Question: I am using jQuery DatePicker to select elements with '#', everything is working fine when i put "direct" string in the selector, but once i begin concatenating, the result is very suspicious.
Maybe this console screenshot explain what i am struggling with

HTML :
'''
<input id="wizard:wizard-body:datePiece_picker" name="wizard:wizard-body:datePiece_picker" type="text" value="">
'''
Javascript :
'''
function replaceAll(str, find, replace) {
return str.replace(new RegExp(find, "g"), replace);
}
var TYPEDIALOG = "wizard:wizard-body:";
var id = replaceAll(TYPEDIALOG, ":", "\\:")+ "datePiece_picker";
if ($("#" + id).length != 0) {
$("#" + id).datepicker({
dateFormat : "dd/mm/yy"
});
}
'''
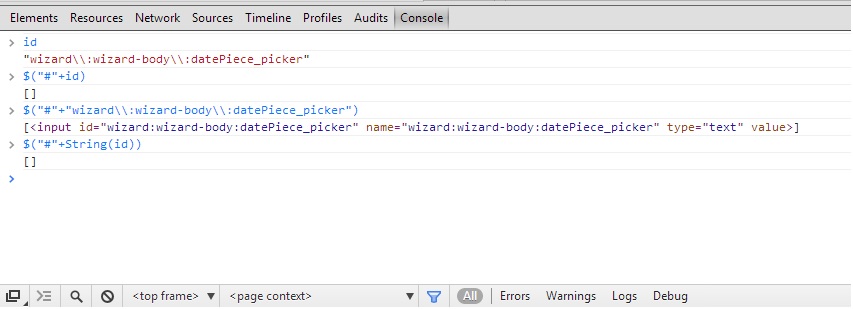
Answer: Your replace was adding too many backslashes:
<URL>
'''
var id = replaceAll(TYPEDIALOG, ":", "\:") + "datePiece_picker";
'''
As a side note, this is probably a pretty good argument for avoiding ':' in element ids. Also, 'datePiece_picker' could be a class instead of part of the id.